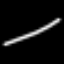
Label: line